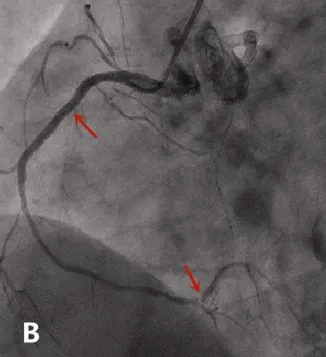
Coronary angiography showed that no abnormality was found in the stents of RCA and distal vessel showed 80% stenosis in January 2015.
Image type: radiology (x_ray)